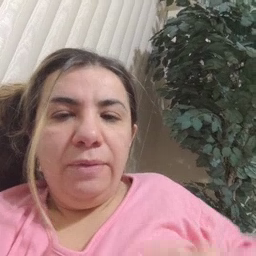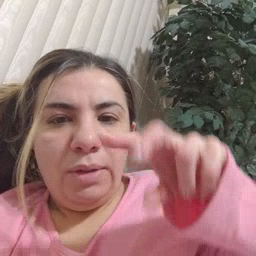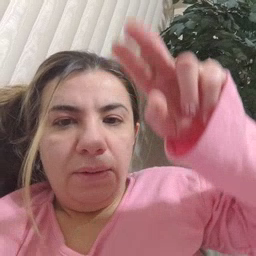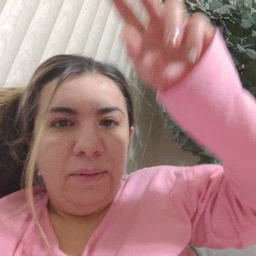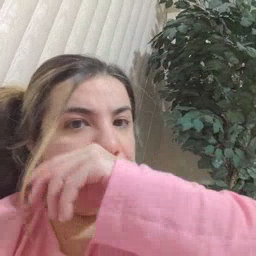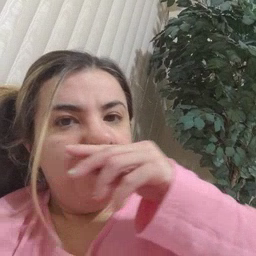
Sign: stairs